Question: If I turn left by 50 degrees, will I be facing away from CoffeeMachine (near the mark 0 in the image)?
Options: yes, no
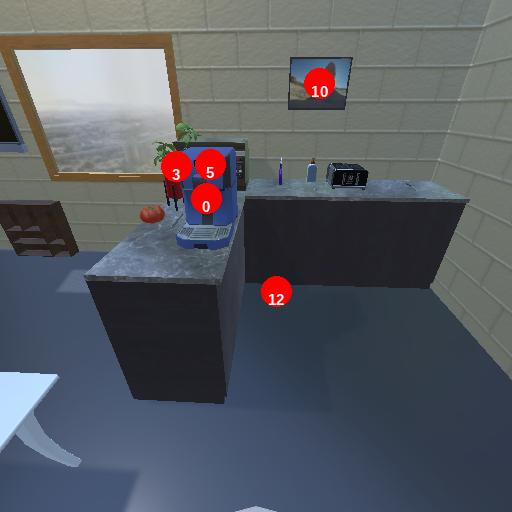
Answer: yes